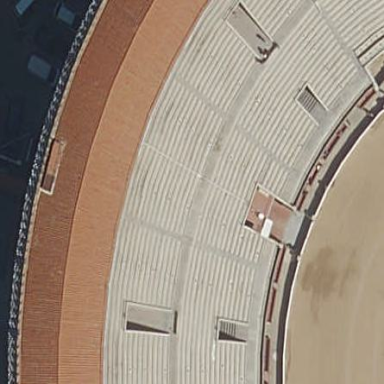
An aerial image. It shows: Bleachers located on concrete-roofed building with skillion-shaped roof.